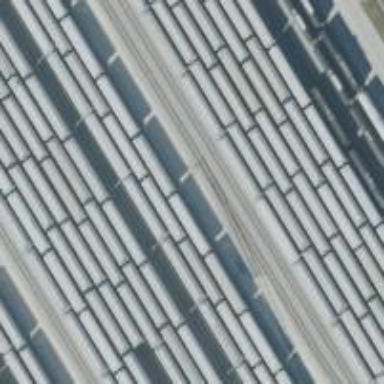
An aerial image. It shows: Railway yard in service.